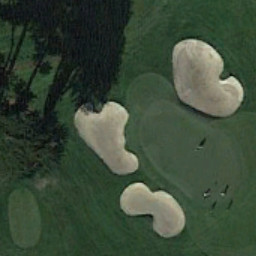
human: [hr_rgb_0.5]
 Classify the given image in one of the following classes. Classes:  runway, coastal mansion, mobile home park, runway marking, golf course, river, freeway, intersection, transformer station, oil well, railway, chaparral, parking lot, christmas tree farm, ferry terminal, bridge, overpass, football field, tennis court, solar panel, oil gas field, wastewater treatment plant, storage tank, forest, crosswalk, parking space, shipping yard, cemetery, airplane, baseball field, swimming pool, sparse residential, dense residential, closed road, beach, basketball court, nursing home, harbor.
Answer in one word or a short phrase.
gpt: golf course